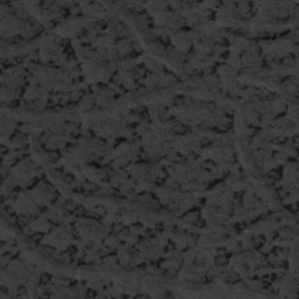
Label: frost